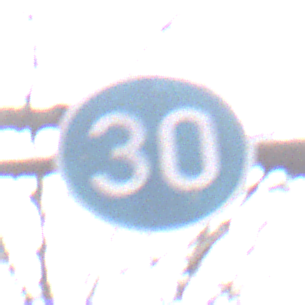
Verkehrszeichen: VorgeschriebeneMindestgeschwindigkeit
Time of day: MorningAfternoon
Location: Outdoor (Nature)
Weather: Overcast
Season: Autumn
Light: Natural